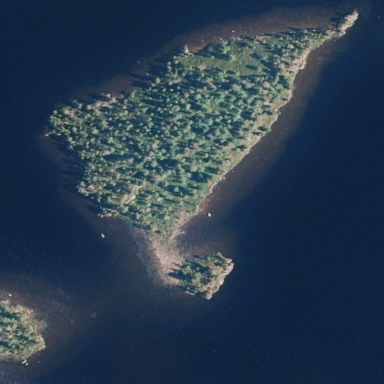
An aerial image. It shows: Islet.